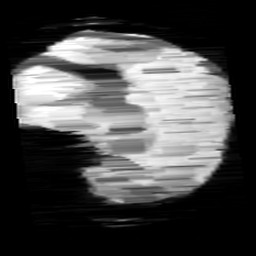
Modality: minIP
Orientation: sagittal
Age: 13
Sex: female
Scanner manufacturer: siemens
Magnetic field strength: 3 T
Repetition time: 0.027 s
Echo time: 0.02 s